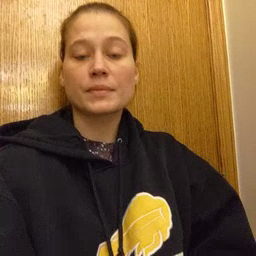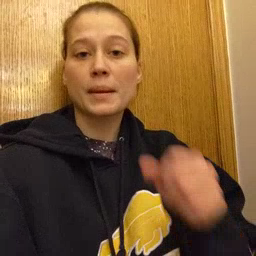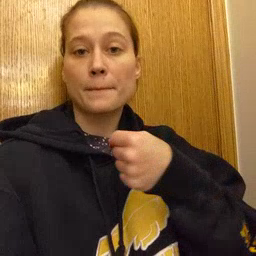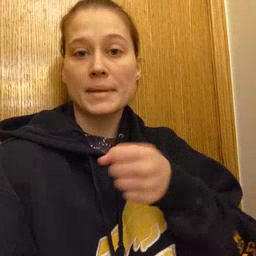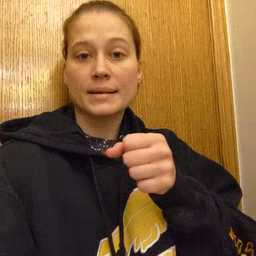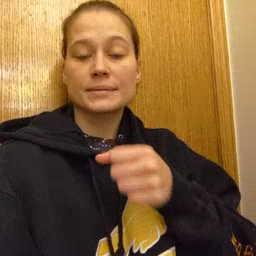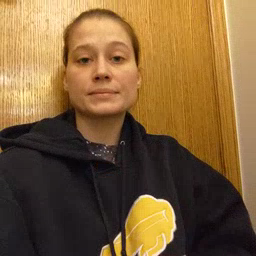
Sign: make